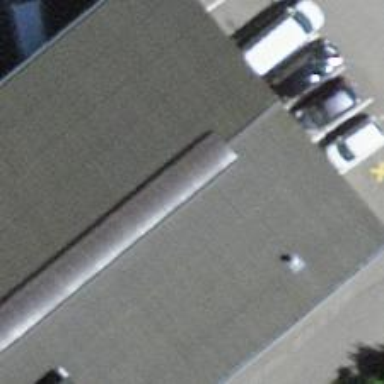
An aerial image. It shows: Car repair shop.